Question: There is a peculiarity that I encountered while using Java scheduled executors and was wondering if what I experienced is normal.
I need to schedule tasks that execute at a predefined rate of 5 seconds. It is expected that these tasks will take longer than 5 seconds to execute from time to time, but when the time to run them goes below 5 seconds, the backed up list of tasks should run in quick succession to catch up. When running the tasks, it is important to know what the original scheduled execution time was (think 'scheduledExecutionTime()' in 'java.util.TimerTask'). Finally, I need to track the difference between scheduled time and actual time to identify when the schedule is "drifting" and by how much.
So far I have implemented all of this by using Java executors, and the following class illustrates the general idea:
'''
public class ExecutorTest {
public static final long PERIOD = 5000;
public static void main(String[] args) {
Executors.newSingleThreadScheduledExecutor().scheduleAtFixedRate(
new Command(), 0, PERIOD, TimeUnit.MILLISECONDS);
}
private static final class Command implements Runnable {
long timestamp = 0;
public void run() {
long now = System.currentTimeMillis();
if (timestamp == 0) {
timestamp = now;
}
// Drift is the difference between scheduled time and execution time
long drift = now - timestamp;
String format = "Ran at %1$tF %<tT,%<tL; drift: %2$dms";
System.out.println(String.format(format, now, drift));
timestamp += PERIOD;
}
}
}
'''
Running the code listed above shows that the drift (which ideally should be as close to 0 as possible) fluctuates by as much as a few seconds, the result of which is that tasks as executed either prematurely or late. I have created a graph from the results of running this for about 150 minutes:

So my first question is whether this is normal. My environment consists of 32 bit Windows XP and Java 1.5 update 21 (although Java 6 update 22 produces similar results).
The second question is whether there is a simple way to reduce the amount of drift. If I use a simple 'java.util.Timer' or even just 'Thread.sleep()', the drift is non-existent.
Lastly, is there a better way of tracking the scheduled execution time when using scheduled executors?
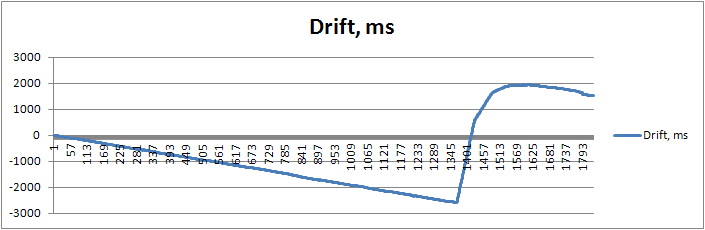
Answer: The scheduled executor service uses System.nanoTime which doesn't drift as much as currentTimeMillis. Except if you are running on an XP system with more than one CPU socket. There is a bug in XP where the OS call System.nanoTime() uses is not consistent between sockets so as the thread switches which socket it is running on, you can expect to see this jumping around. (This is not a problem on Vista/7)
On a Linux system with one socket your program reports 0 - 3 ms drift.
Try this program.
'''
public static void main(String... args) throws Exception {
long start = System.nanoTime();
long time = start;
while(time < start + 3e10) {
long now = System.nanoTime();
if (now < time || now > time + 50000) {
System.out.println(now - time);
now = System.nanoTime();
}
time = now;
}
}
'''
On an i7 system I see approx 10 jumps of up to 2 ms. If I use the machine I see more. What I expect you might see is large negative and positive timings.